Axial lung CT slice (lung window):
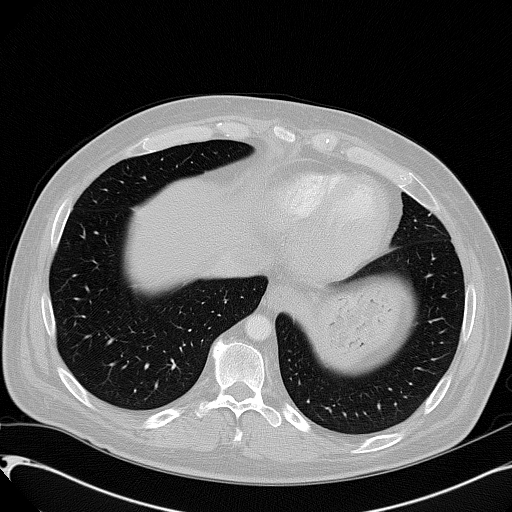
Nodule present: no